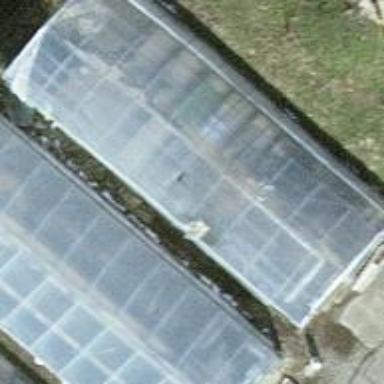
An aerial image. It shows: Greenhouse.